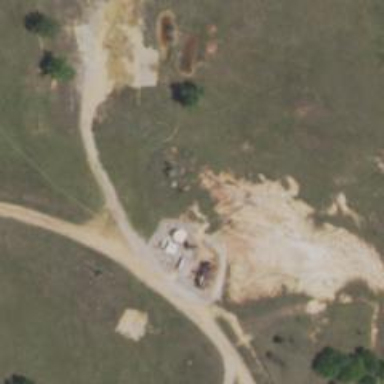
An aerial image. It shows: Storage tank with man-made structure.